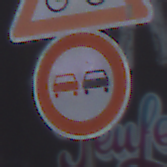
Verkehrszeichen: Ueberholverbot
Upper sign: RadverkehrLinks
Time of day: MorningAfternoon
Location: Outdoor (Urban)
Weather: PartlyCloudy
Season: NotSpecified
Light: Natural